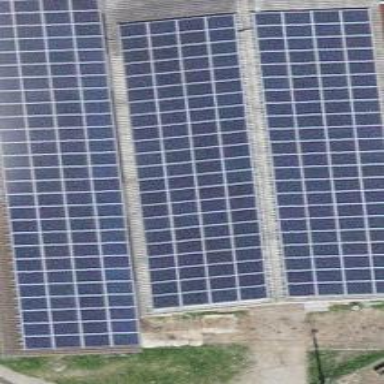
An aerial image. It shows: Solar power generator using photovoltaic panels.